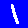
Digit: 1